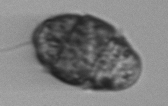
Label: Margalefidinium